Question: I have a simple script to change a file name and open an excel macro concerning said file to do operations on it. When i run it, the file opens in a command prompt titled, "FM-001761-01 Substrate Thickness.xls" instead of the actual file.Code follows:
'''
if exist "FM-001761-01 Substrate Thickness.xls" (
msg "%username%" Please move the current FM-001761-01 Substrate Thickness.xls file
quit
)
if exist qcprint.txt (
if exist qcprint.csv (
del qcprint.csv
rename "qcprint.txt" qcprint.csv
start "FM-001761-01 Substrate Thickness backup.xlsm"
) else (
rename "qcprint.txt" qcprint.csv
start "FM-001761-01 Substrate Thickness backup.xlsm"
)
) else (
if exist qcprint.csv (
start "FM-001761-01 Substrate Thickness backup.xlsm"
) else (
msg "%username%" Please load the "qcprint.txt" file to the flash drive.
)
)
'''

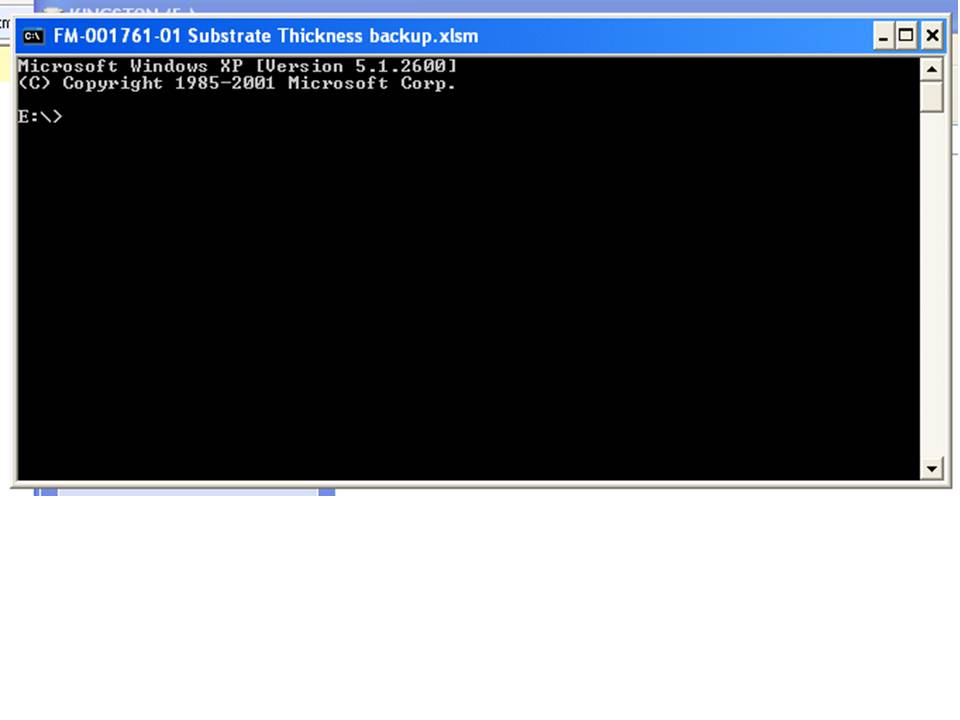
Answer: The syntax of the 'start' command (abridged, see 'start /?' for the full syntax) is:
'''
start ["title"] [command/program] [parameters]
'''
If your '[command/program]' is in quotes, 'start' thinks it is the title, and since it sees no program, just starts a command window.
The solution:
'''
start "" "FM-001761-01 Substrate Thickness backup.xlsm"
'''